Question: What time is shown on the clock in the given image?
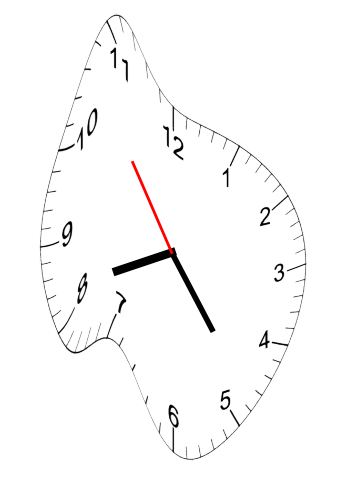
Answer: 08:23:54